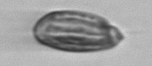
Label: Katodinium_or_Torodinium